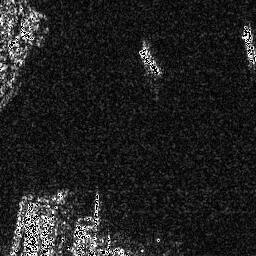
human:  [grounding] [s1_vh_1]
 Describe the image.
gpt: In the satellite image, there is  <ref>1 medium ship </ref> <box>[[53, 17, 62, 29, 0]]</box> located at top,  <ref>1 medium ship </ref> <box>[[93, 8, 99, 26, 0]]</box> located at top right.